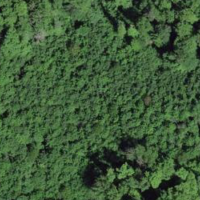
EUNIS habitat code: 41
Species observed at this site:
Euphorbia cyparissias